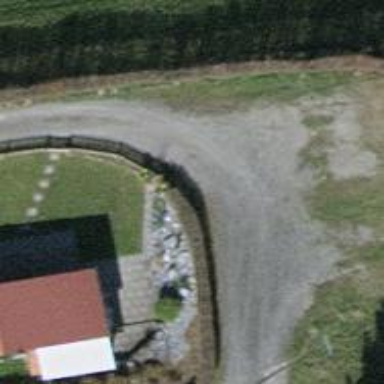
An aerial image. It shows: Track with grade 1 quality.